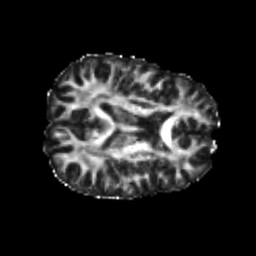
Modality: FA
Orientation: axial
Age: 24
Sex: male
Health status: healthy
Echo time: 0.074 s